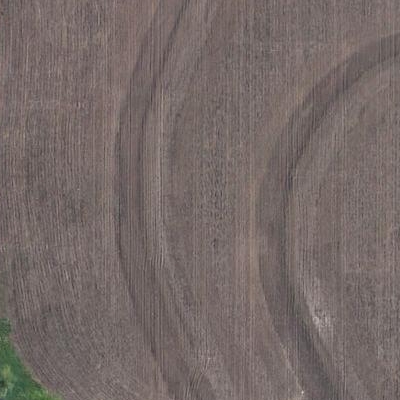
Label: Field